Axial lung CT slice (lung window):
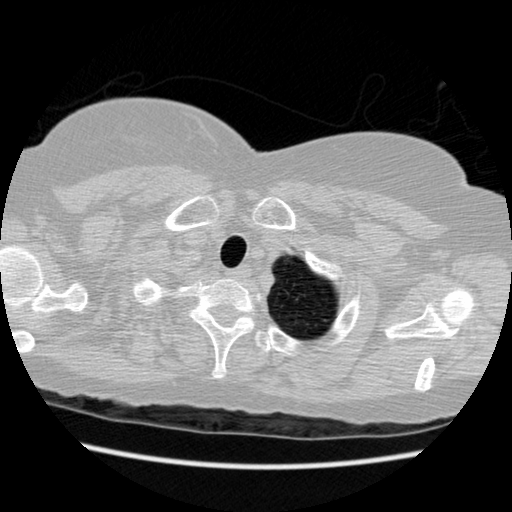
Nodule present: no